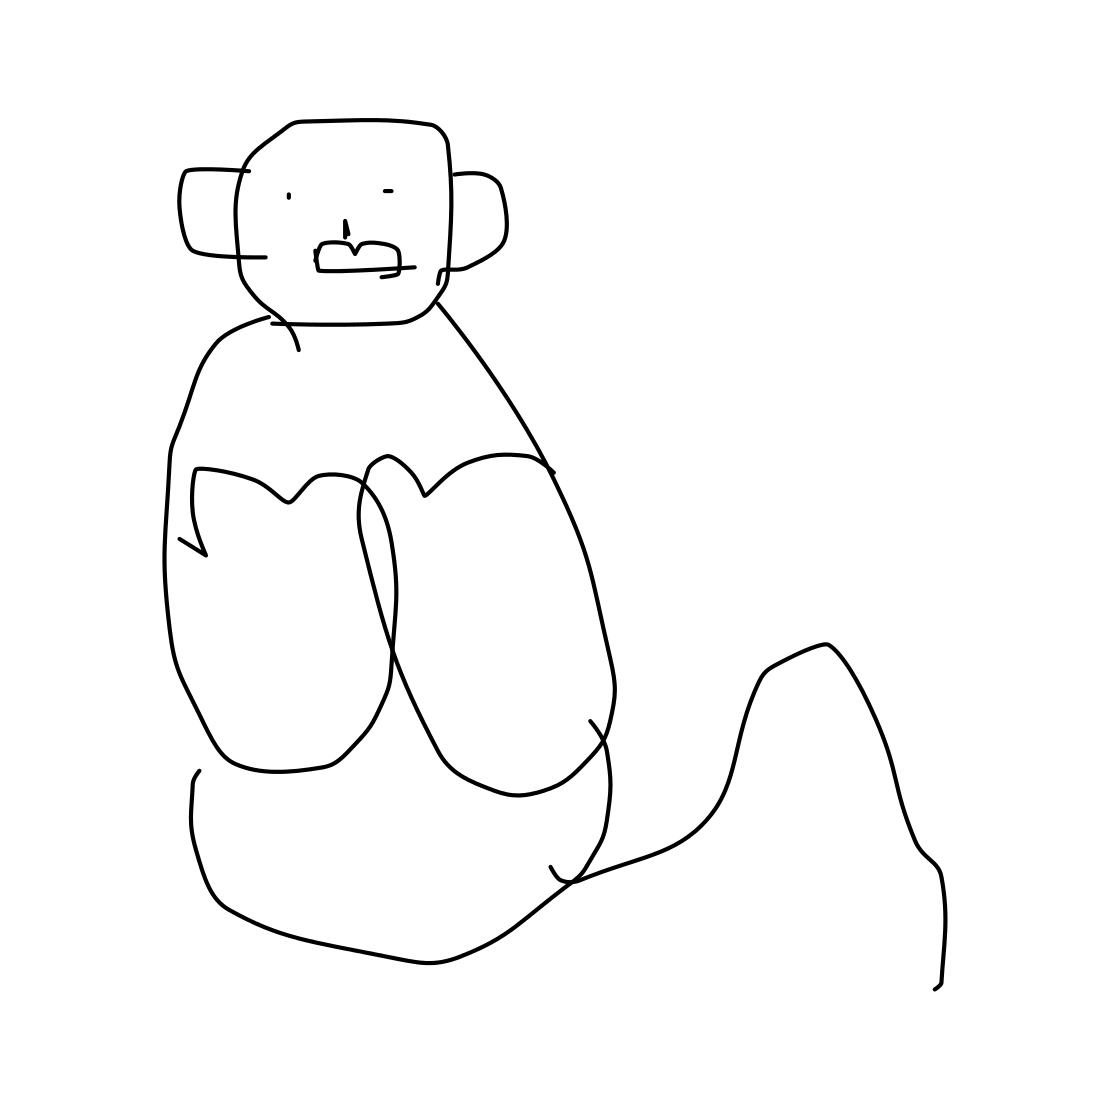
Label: monkey